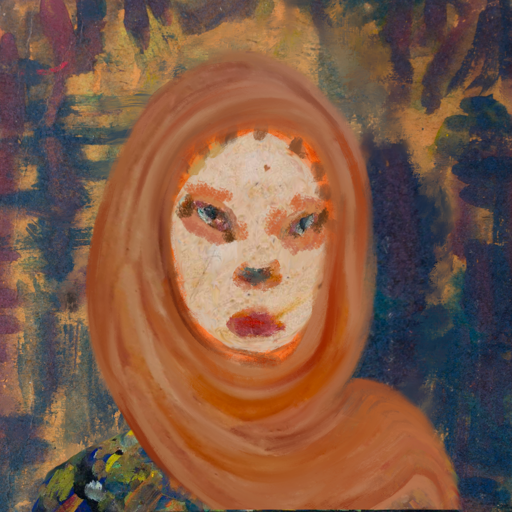
Background: InTheSun, Head And Neck Front: Rupkatha, Face Front: Boggyland, Bust: An_Impression, Hair Front: Blank, Head Accessory: Pious_Lady_Scarf, Second Necklace: Blank, Necklace: Blank, Baby: Blank